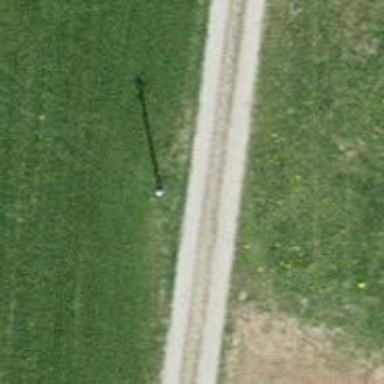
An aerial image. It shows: Power pole.